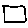
Label: square